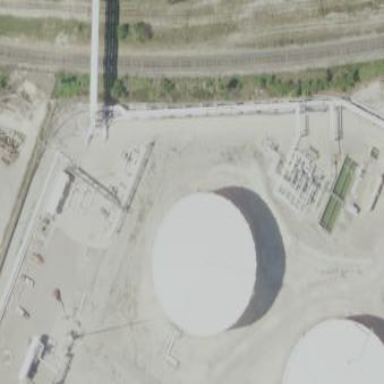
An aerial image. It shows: Storage tank which is man-made.